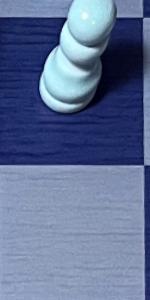
Label: Empty